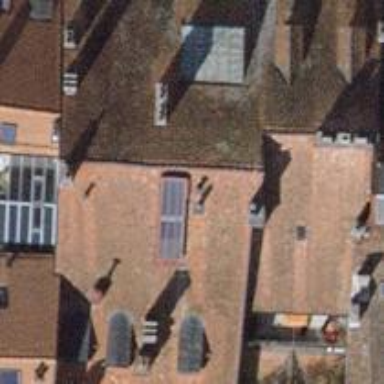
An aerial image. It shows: Historic house that has been converted into apartments.